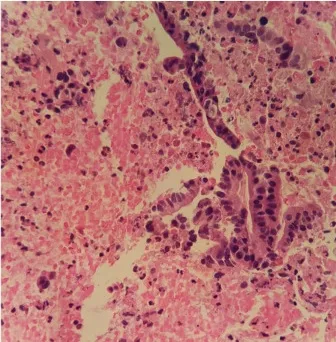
(A, B) pancreatic ductal adenocarcinoma. 400X. The pancreatic head puncture smear showed significant atypical epithelial mass, irregular nuclei, which was consistent with the changes of adenocarcinoma.
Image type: pathology (h&e)